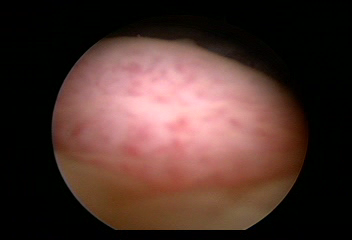
Modality: WLC
Class: Normal mucosa
Bladder cancer association: No